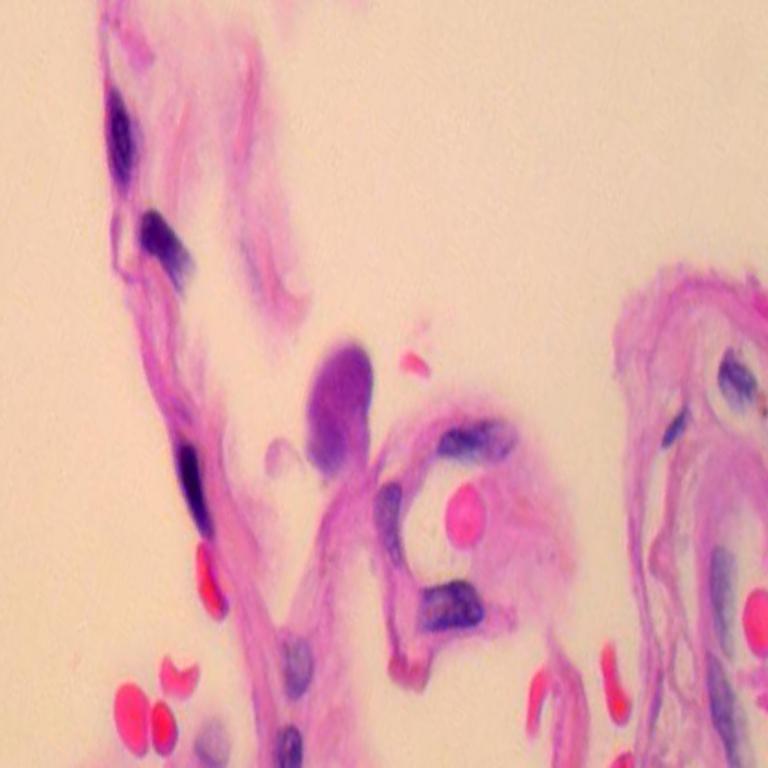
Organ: lung
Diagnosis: benign